Question: I'm trying to see how many times a player has lost a match at any of his favourite stadiums. I've tried the following, but it is not returning the correct values:
'''
select players.name,
count (case when players.team <> matches.winner and favstadiums.stadium = matches.stadium then 1 else null end) as LOSSES
from players
join favstadiums
on favstadiums.player = players.name
join matches
on favstadiums.stadium = matches.stadium
group by players.name;
'''
I've also tried left/right joins, but it makes no difference in the output.
Here is the relational diagram of the database for reference:

Any ideas?
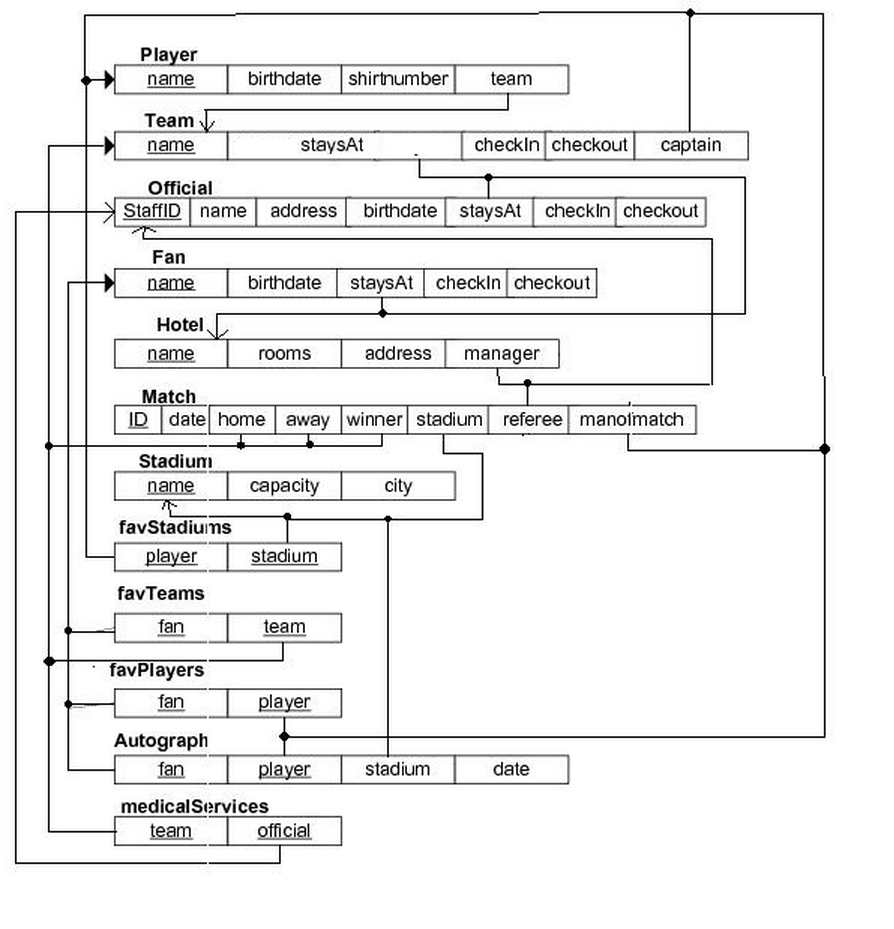
Answer: Your 'join' condition doesn't have the player playing in the stadium. You need to add the condition that the player's team played in the favorite stadium:
'''
select players.name,
SUM(case when players.team <> matches.winner then 1 else 0 end) as Losses
from players join
favstadiums
on favstadiums.player = players.name join
matches
on favstadiums.stadium = matches.stadium and
players.team in (matches.home, matches.away)
group by players.name;
'''